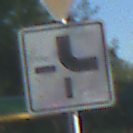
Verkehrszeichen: VerlaufVorfahrtsstrasse4
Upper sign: VorfahrtGewaehren
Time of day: MorningAfternoon
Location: Outdoor (Nature)
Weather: Clear
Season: NotSpecified
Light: Natural